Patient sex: F
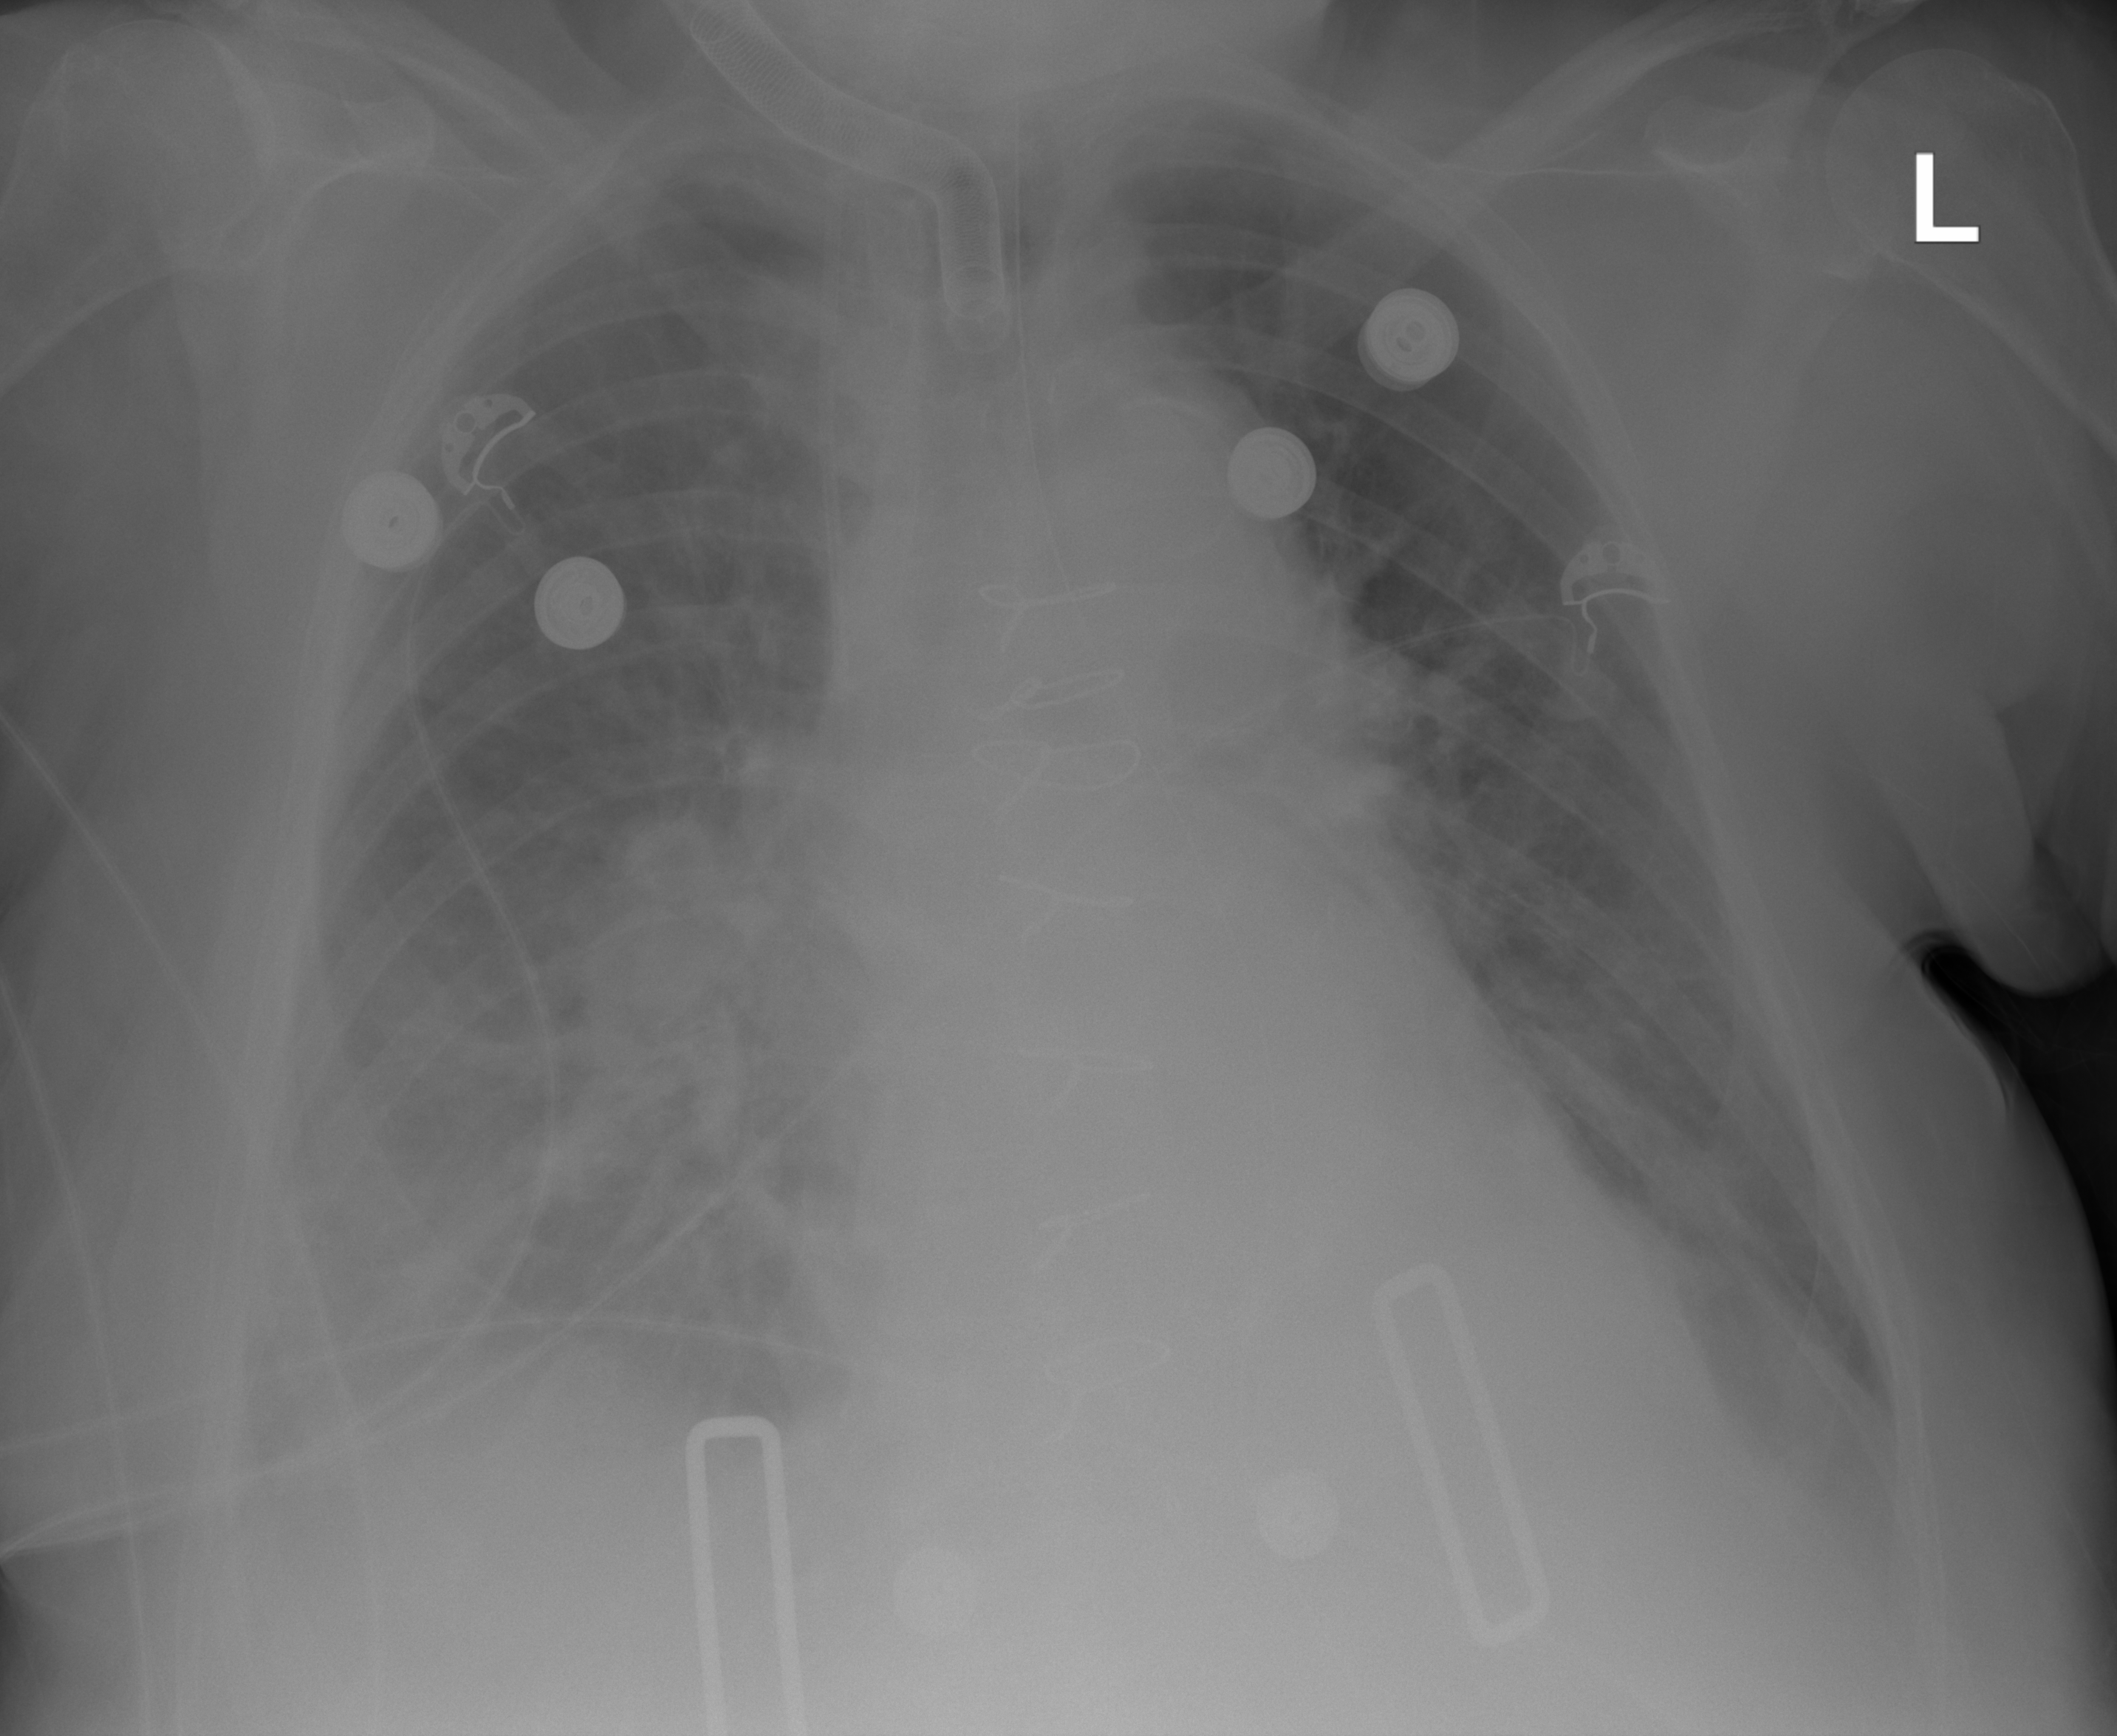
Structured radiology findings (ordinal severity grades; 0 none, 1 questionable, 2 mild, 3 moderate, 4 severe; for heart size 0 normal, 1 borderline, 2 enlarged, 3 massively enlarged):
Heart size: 2
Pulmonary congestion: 0
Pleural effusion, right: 3
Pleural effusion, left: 1
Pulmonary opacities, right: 2
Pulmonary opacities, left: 0
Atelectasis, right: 2
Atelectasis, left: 2